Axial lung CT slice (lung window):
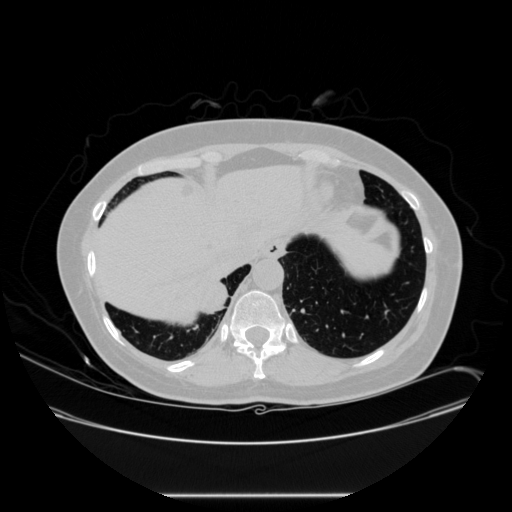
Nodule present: yes
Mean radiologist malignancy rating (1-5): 3.667